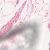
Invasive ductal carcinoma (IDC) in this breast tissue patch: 0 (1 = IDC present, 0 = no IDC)